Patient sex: F
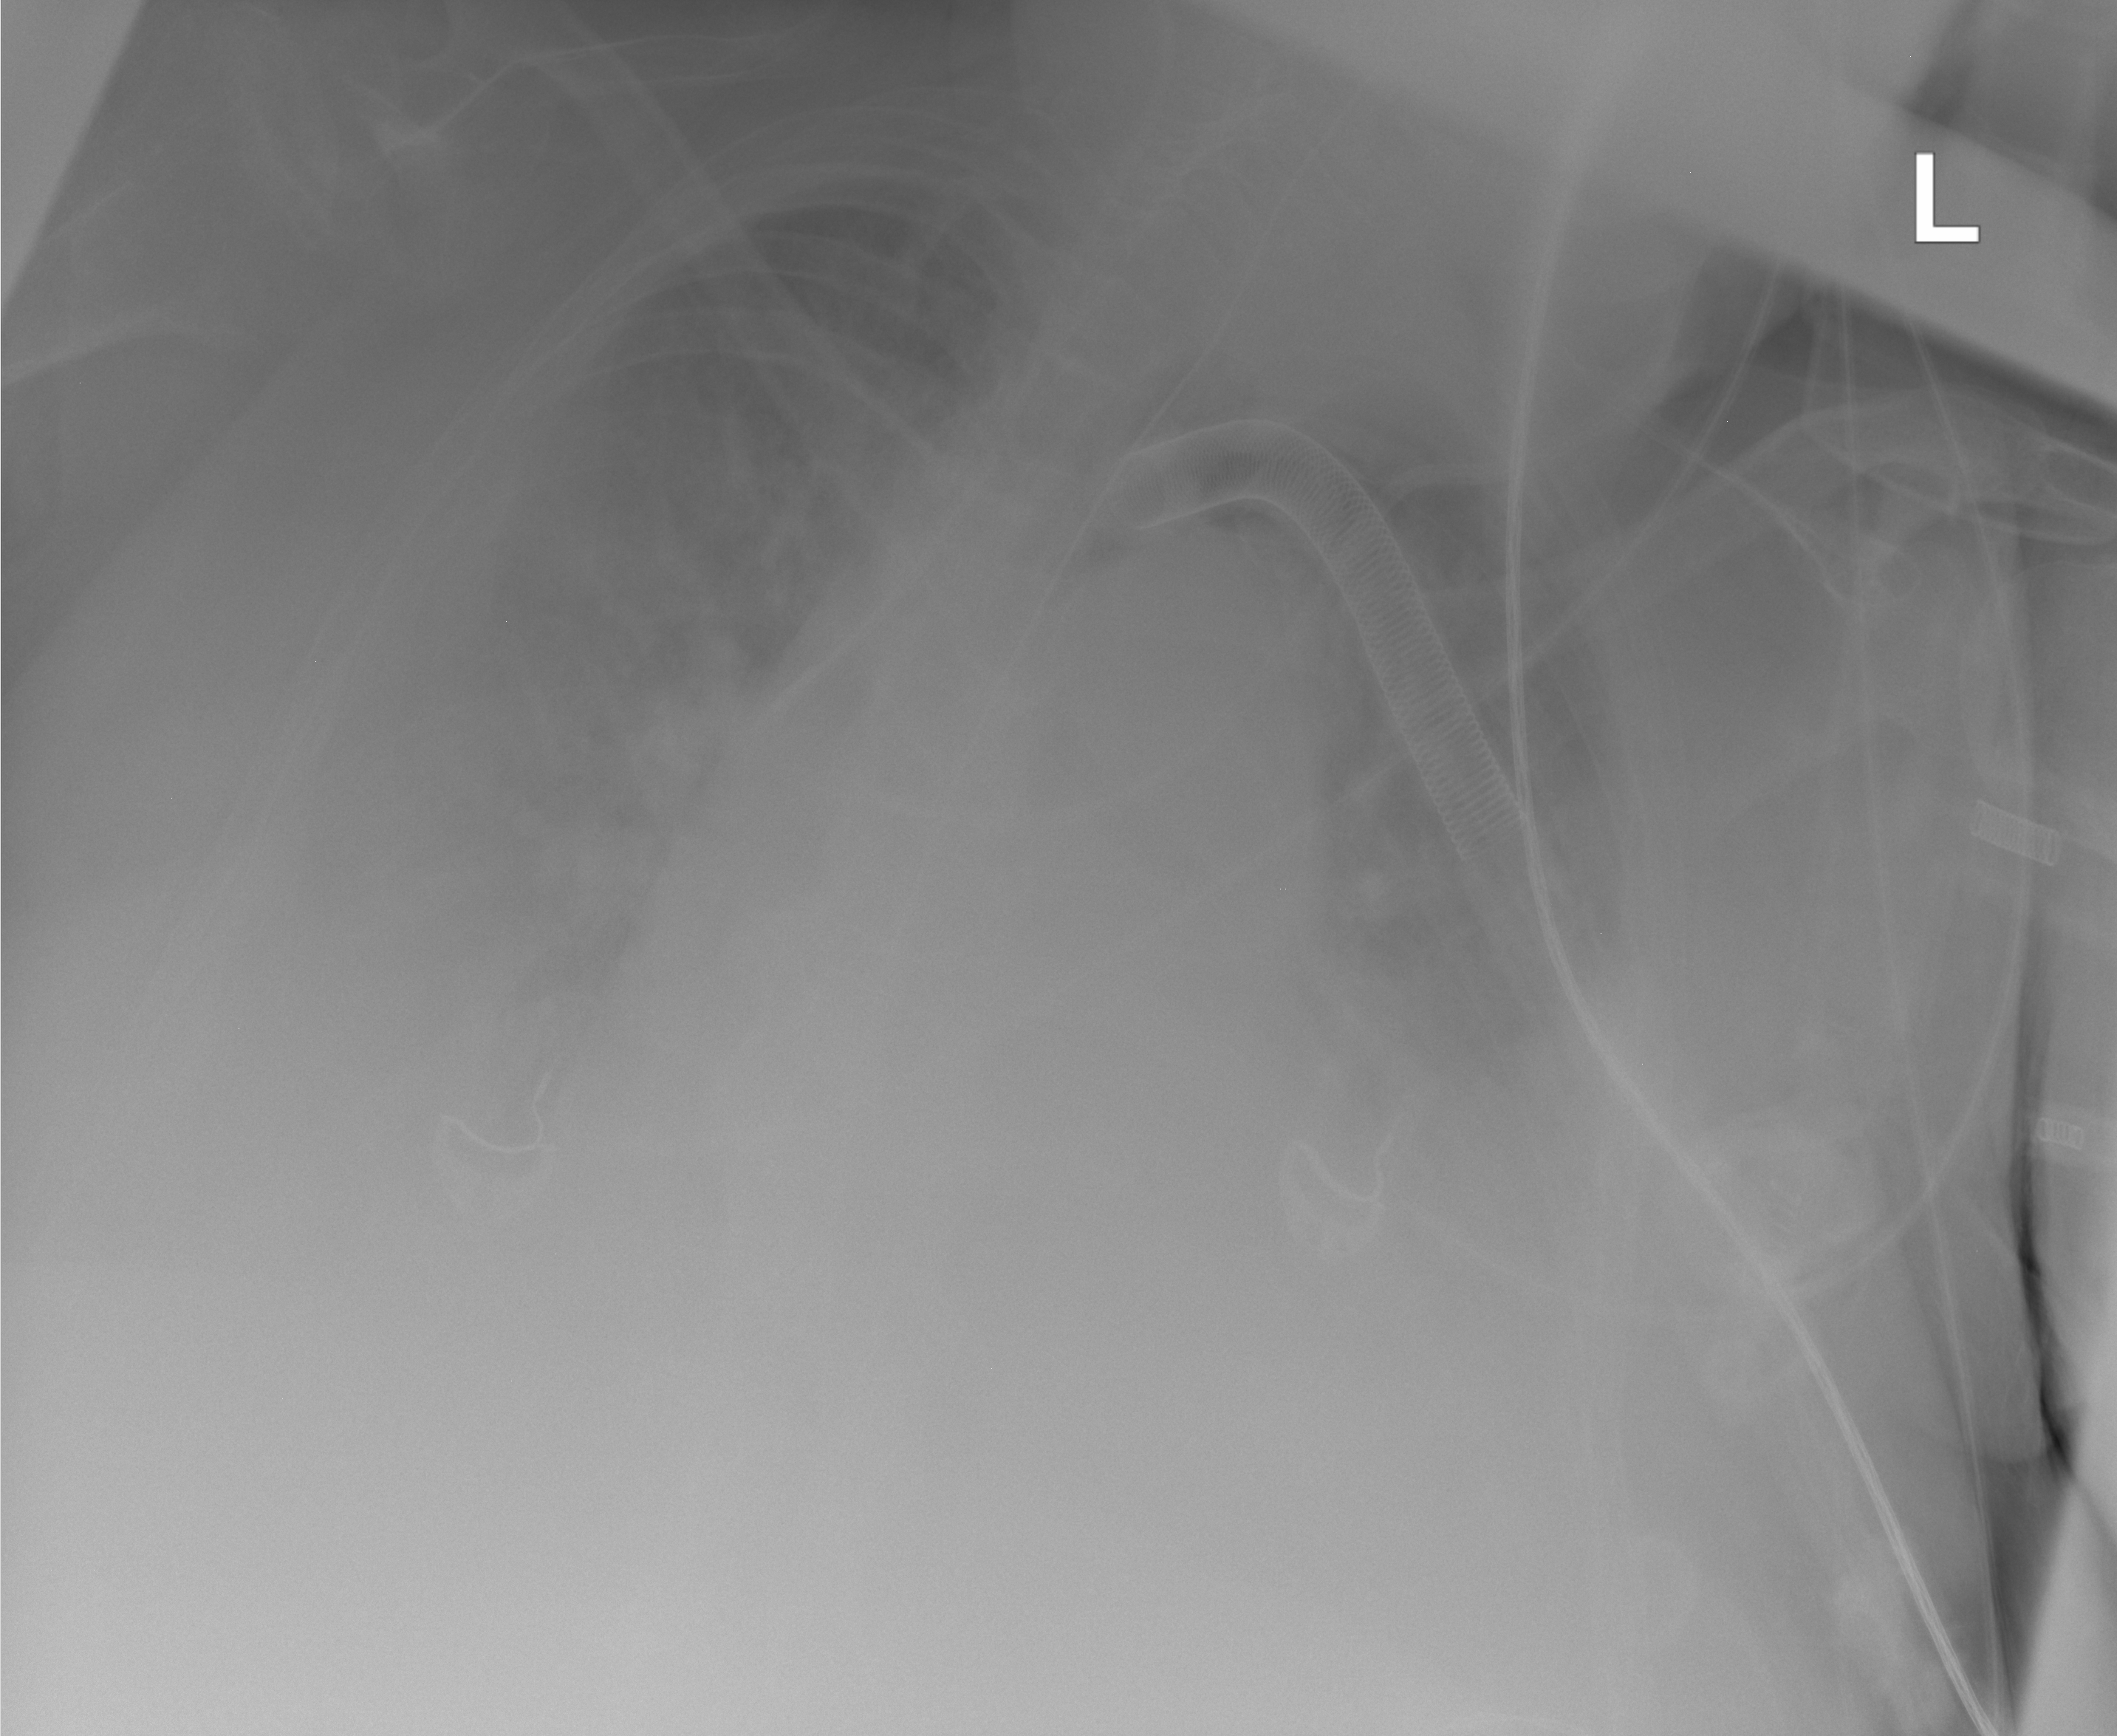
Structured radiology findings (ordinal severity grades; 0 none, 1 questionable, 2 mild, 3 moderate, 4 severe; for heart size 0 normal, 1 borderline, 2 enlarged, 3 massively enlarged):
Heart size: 2
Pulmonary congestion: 3
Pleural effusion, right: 3
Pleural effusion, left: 3
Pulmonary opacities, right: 3
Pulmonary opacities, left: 3
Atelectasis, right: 2
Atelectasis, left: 2